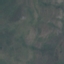
Land use / land cover: Pasture